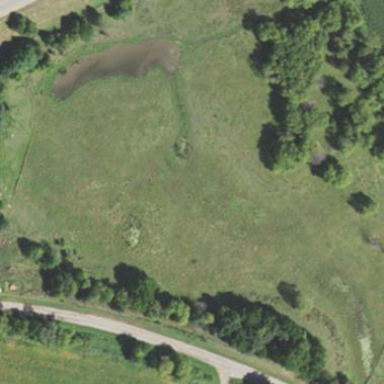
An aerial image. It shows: Pond surrounded by natural water.